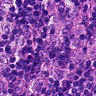
Metastatic tissue present: yes